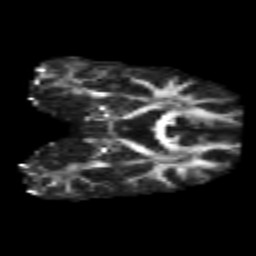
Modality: FA
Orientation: coronal
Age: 39
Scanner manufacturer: philips
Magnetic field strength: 3 T
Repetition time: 8.599 s
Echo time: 0.1273 s